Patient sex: M
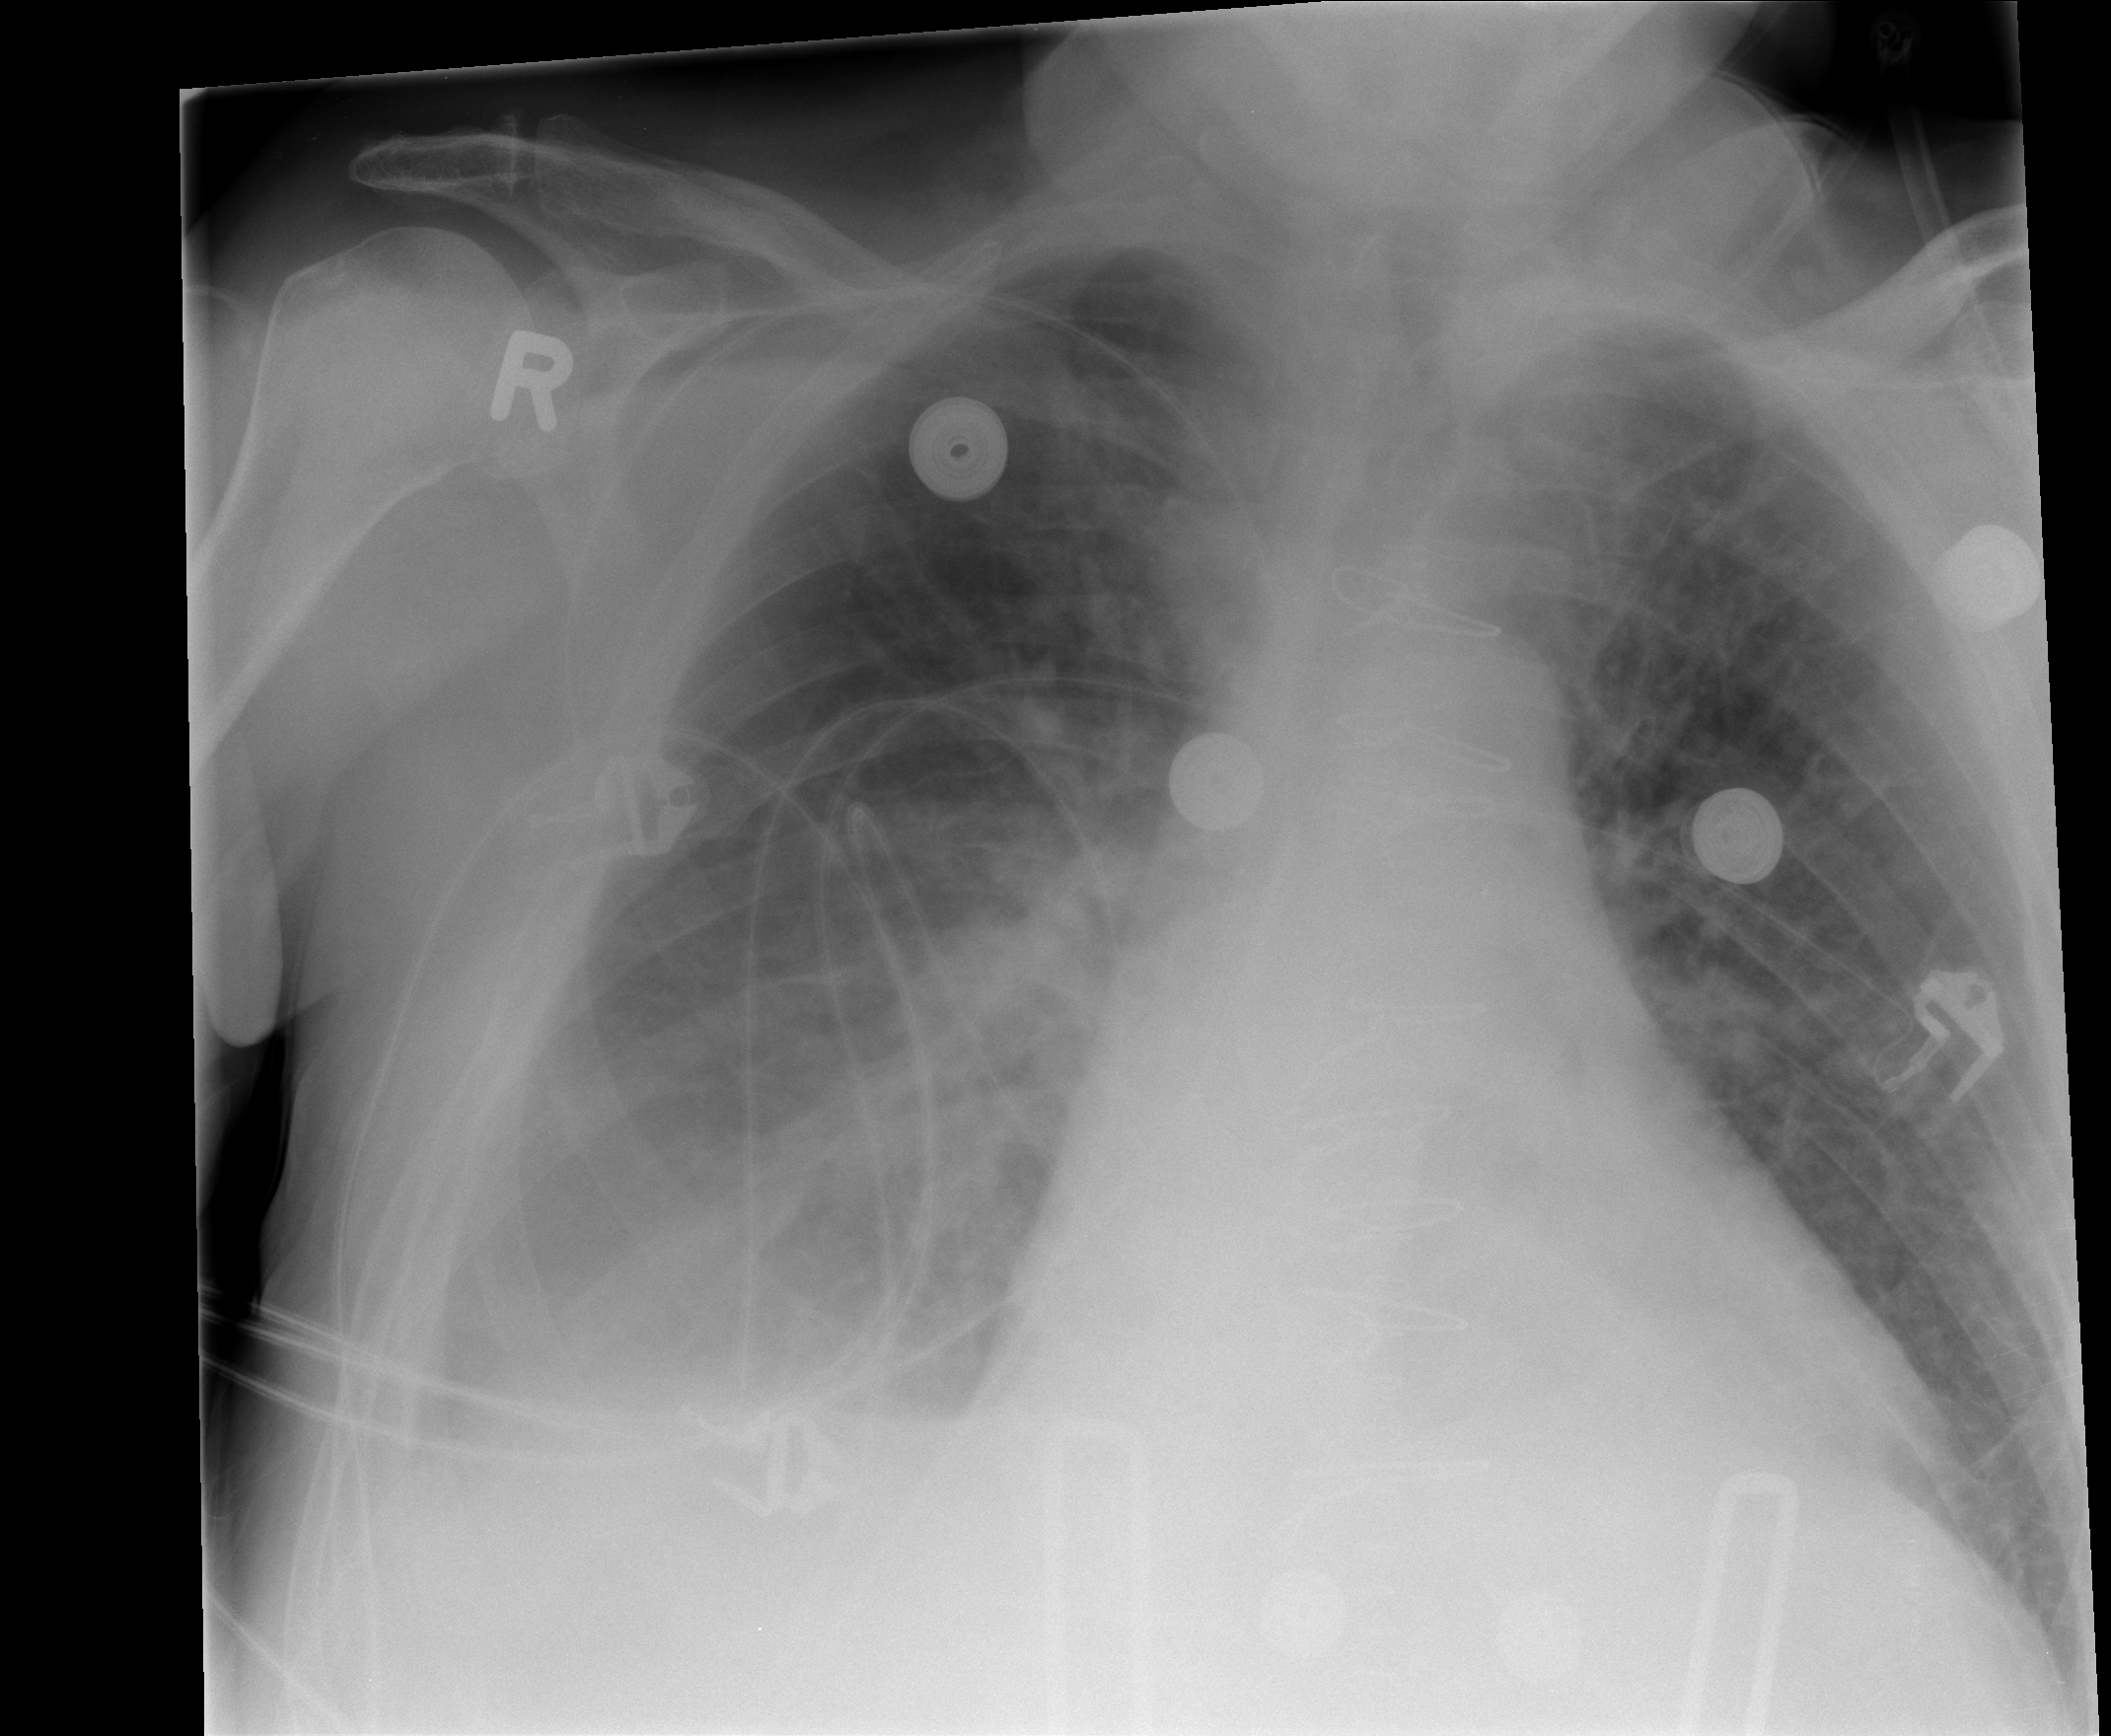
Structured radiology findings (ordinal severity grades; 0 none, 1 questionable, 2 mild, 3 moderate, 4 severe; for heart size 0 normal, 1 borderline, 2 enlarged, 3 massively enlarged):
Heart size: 2
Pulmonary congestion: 1
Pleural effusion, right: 3
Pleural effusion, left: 1
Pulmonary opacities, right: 0
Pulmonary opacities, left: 0
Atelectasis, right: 2
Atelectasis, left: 2